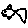
Label: fish